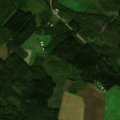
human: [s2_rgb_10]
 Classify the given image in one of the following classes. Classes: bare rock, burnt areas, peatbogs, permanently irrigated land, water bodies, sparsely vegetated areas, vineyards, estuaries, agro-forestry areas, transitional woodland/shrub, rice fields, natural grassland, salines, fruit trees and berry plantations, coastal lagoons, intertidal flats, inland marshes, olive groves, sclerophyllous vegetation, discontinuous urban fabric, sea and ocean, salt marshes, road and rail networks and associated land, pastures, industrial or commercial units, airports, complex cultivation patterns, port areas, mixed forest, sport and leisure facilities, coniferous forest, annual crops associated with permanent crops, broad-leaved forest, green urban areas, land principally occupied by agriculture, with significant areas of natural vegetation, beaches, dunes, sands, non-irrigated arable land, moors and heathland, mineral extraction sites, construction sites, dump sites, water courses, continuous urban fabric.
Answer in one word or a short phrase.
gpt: non-irrigated arable land, coniferous forest, mixed forest